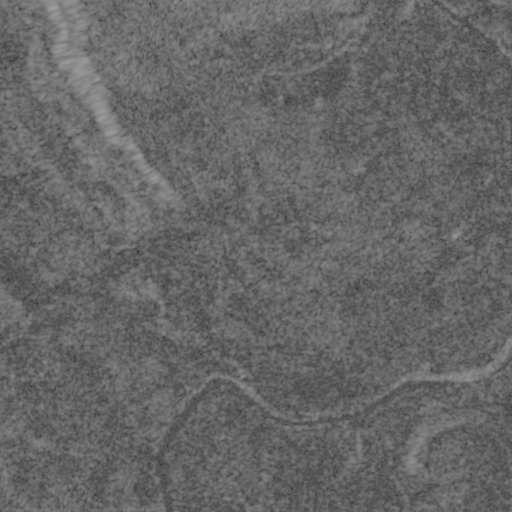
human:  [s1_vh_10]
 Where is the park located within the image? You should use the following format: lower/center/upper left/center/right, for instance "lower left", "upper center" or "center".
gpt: The park is located in the upper right of the image.
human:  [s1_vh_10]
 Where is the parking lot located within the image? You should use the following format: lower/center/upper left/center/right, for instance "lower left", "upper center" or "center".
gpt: There is no parking lot in the image.

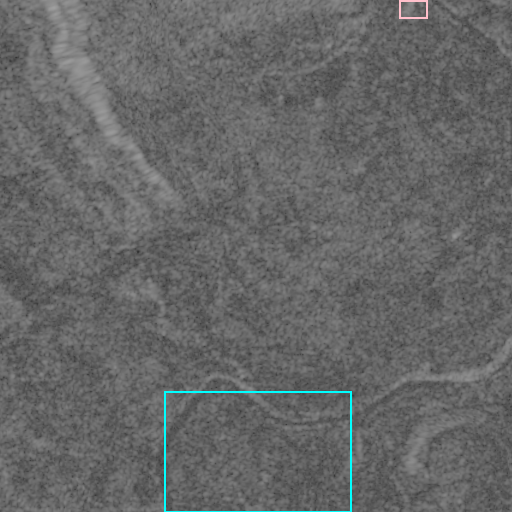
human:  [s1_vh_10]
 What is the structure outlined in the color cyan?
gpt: The structure outlined in cyan is a crop field.
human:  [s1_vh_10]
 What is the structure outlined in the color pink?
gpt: The structure outlined in pink is a park.
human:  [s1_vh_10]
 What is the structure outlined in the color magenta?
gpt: There is no magenta outline.